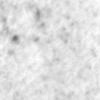
Label: no_change